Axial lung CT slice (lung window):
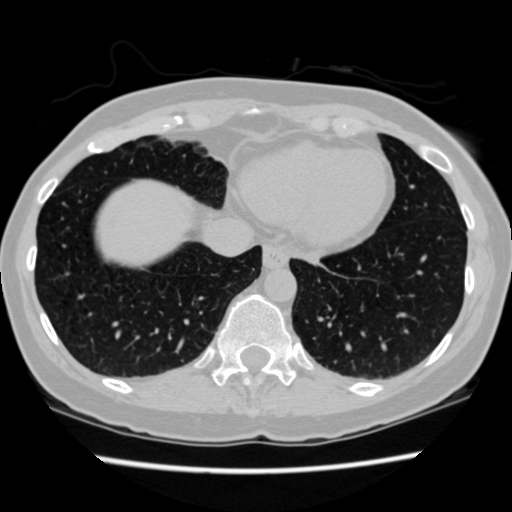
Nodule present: no